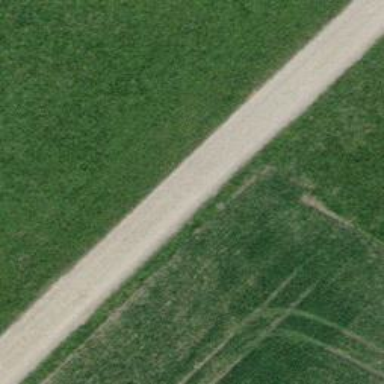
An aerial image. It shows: Track with compacted grade 2 surface.